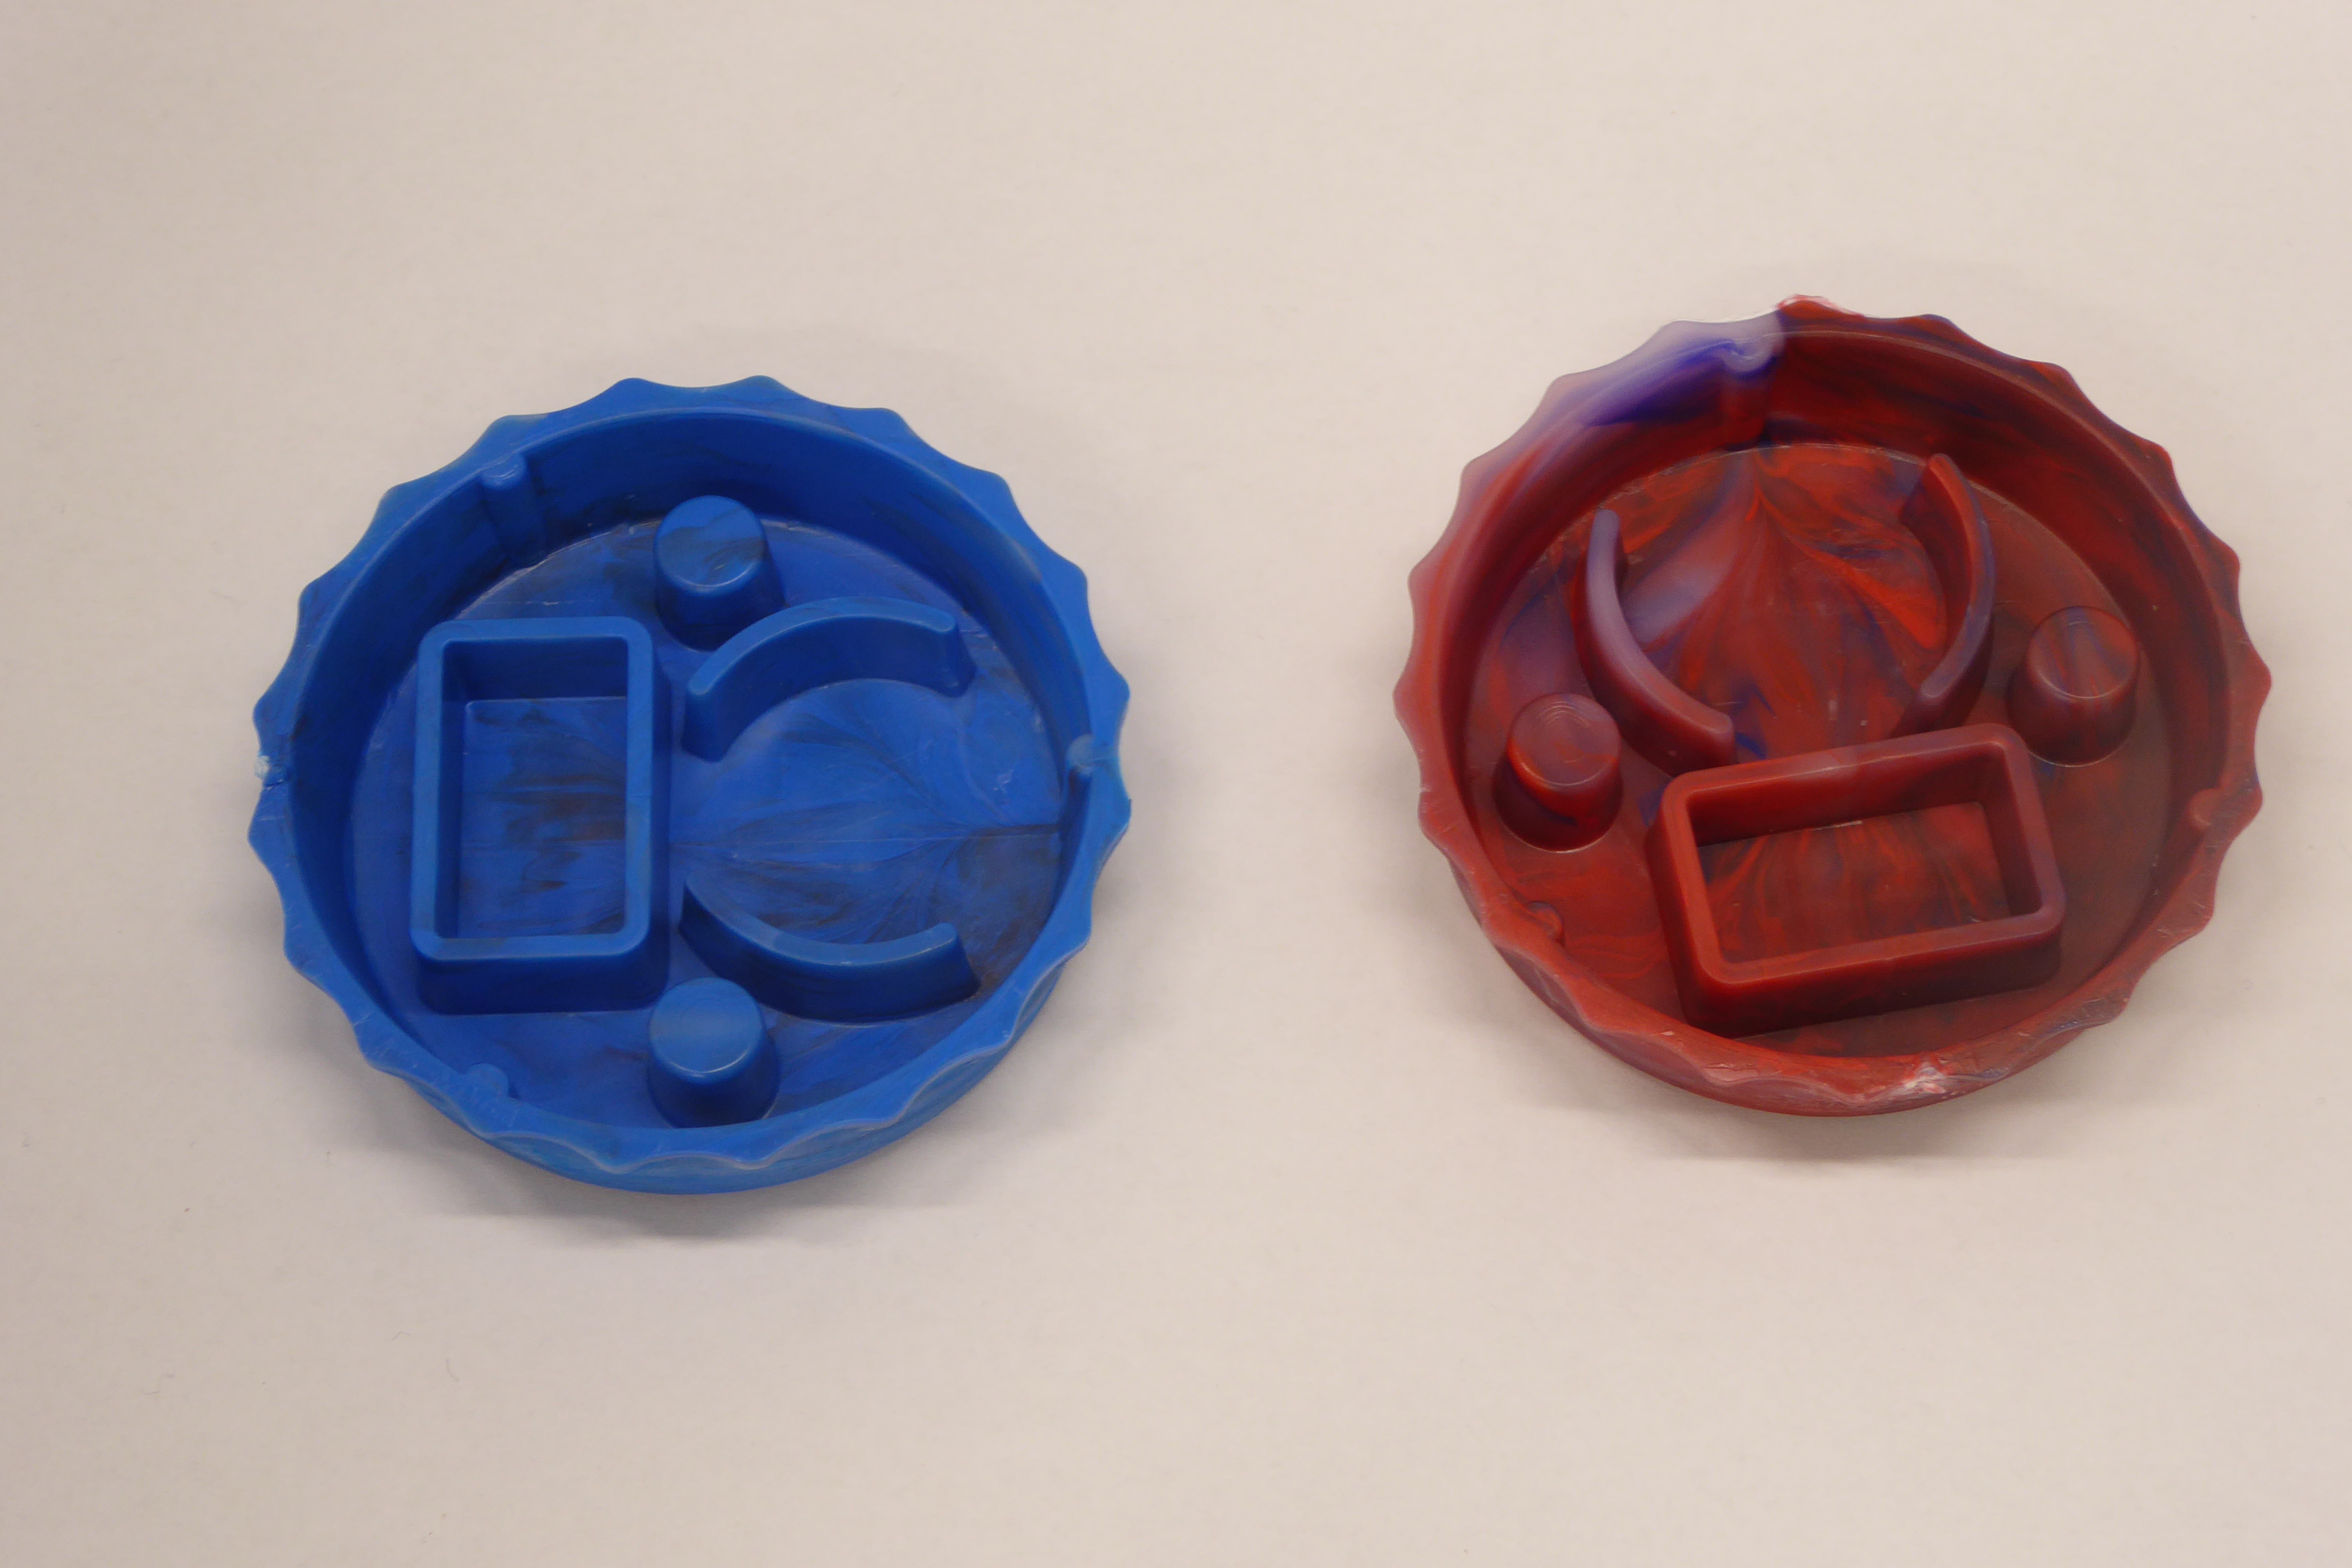
Label: Bottle Opener - Cover